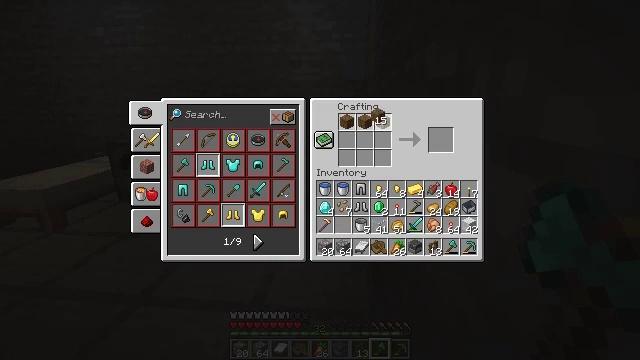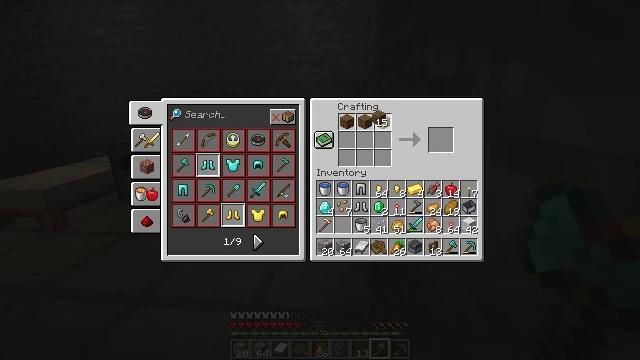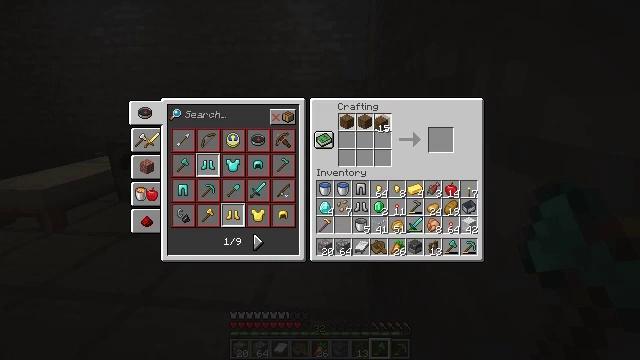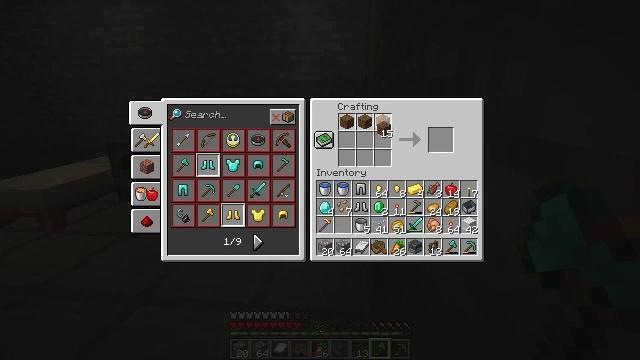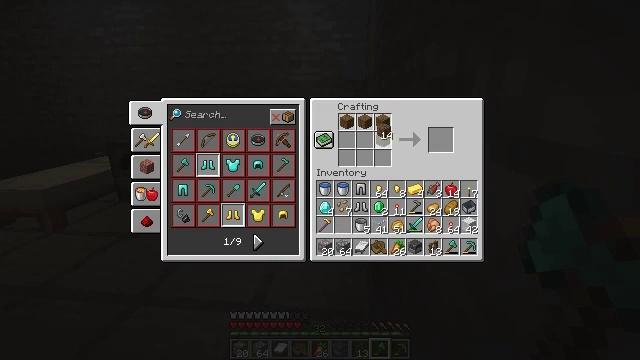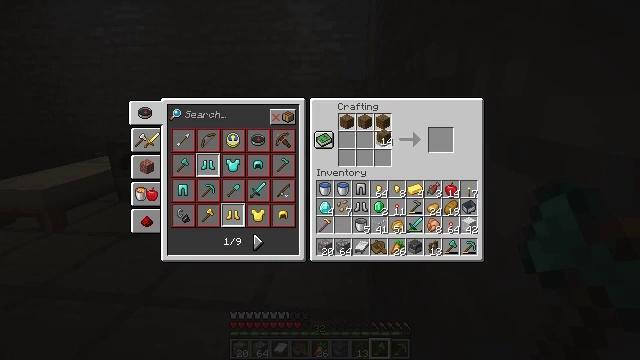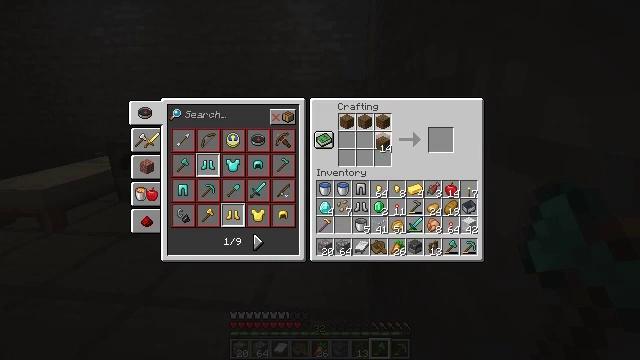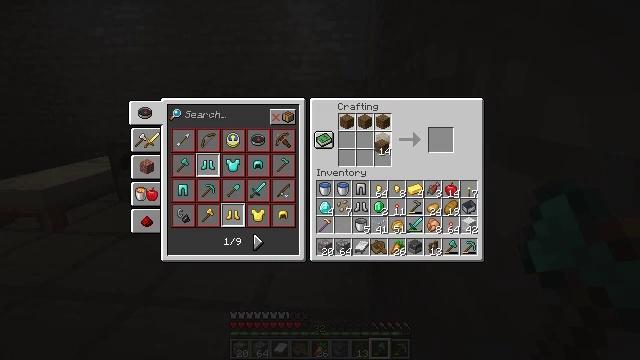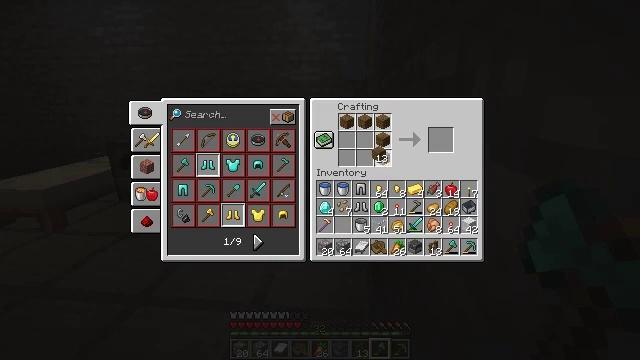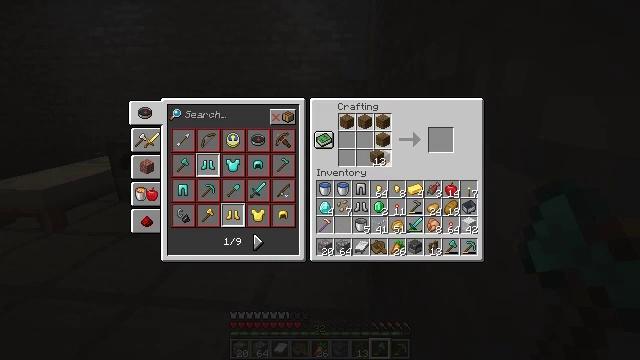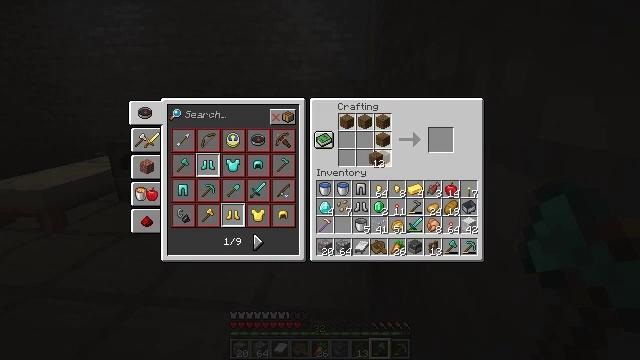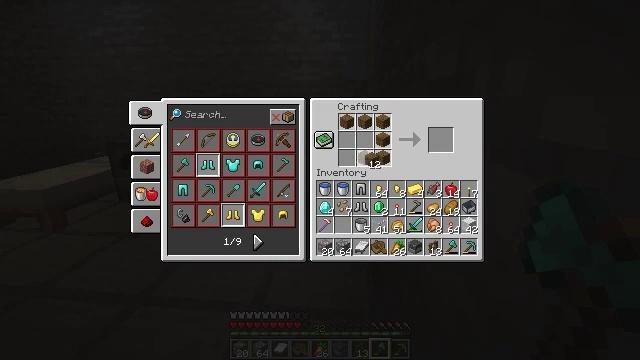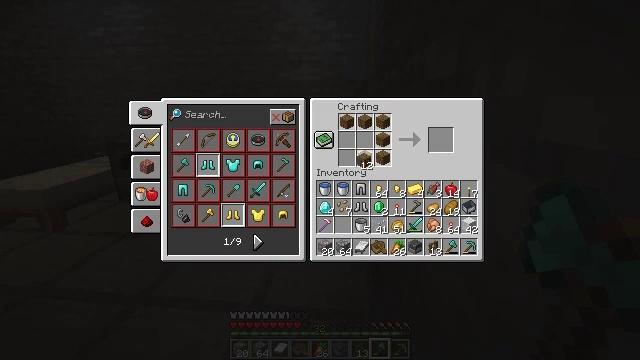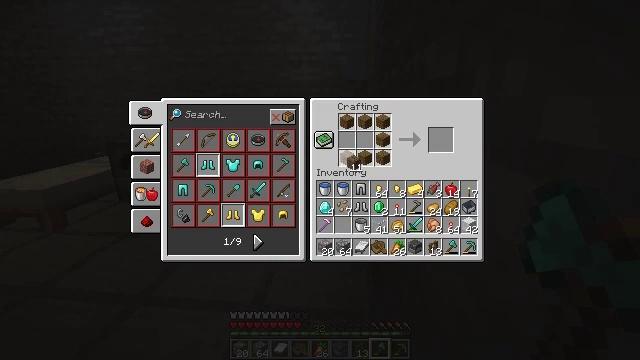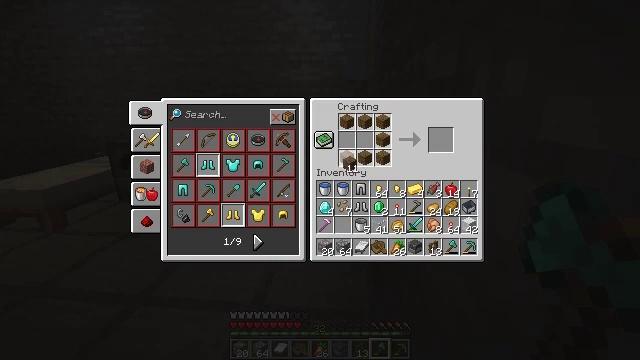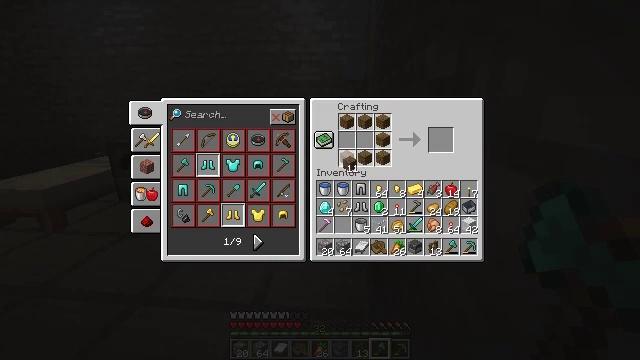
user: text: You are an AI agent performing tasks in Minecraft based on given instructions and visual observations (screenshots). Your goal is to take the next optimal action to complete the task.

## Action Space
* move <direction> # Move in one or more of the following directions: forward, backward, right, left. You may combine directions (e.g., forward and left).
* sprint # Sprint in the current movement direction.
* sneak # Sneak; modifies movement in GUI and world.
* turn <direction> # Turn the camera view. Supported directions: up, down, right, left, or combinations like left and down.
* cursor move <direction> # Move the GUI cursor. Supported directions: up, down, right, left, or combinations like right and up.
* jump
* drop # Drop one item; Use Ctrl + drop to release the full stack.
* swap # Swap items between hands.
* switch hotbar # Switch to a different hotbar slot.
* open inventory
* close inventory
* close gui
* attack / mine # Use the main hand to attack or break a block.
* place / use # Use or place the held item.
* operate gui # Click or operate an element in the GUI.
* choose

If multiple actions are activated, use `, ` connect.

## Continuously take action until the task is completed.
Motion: motion action
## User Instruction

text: Drop a spruce boat.
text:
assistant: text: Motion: use / place
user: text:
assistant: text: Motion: use / place
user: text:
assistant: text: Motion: use / place
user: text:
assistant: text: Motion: use / place
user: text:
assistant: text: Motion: use / place
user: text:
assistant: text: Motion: turn down, use / place
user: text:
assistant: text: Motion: use / place
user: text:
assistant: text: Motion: turn down, use / place
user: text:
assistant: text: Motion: use / place
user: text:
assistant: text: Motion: use / place
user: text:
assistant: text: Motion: use / place
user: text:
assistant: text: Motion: turn left, use / place
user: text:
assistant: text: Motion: turn left, use / place
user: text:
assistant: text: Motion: use / place
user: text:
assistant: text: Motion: use / place
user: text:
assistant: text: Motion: use / place
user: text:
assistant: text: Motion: use / place
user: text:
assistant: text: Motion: use / place
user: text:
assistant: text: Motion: use / place
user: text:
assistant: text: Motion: use / place
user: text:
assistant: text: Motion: use / place
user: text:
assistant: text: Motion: turn up, use / place
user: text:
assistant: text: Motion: use / place
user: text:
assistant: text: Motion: use / place
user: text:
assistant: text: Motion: use / place
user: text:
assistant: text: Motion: use / place
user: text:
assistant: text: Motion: use / place
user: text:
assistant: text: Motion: use / place
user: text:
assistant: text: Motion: no_op
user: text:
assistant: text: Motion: no_op